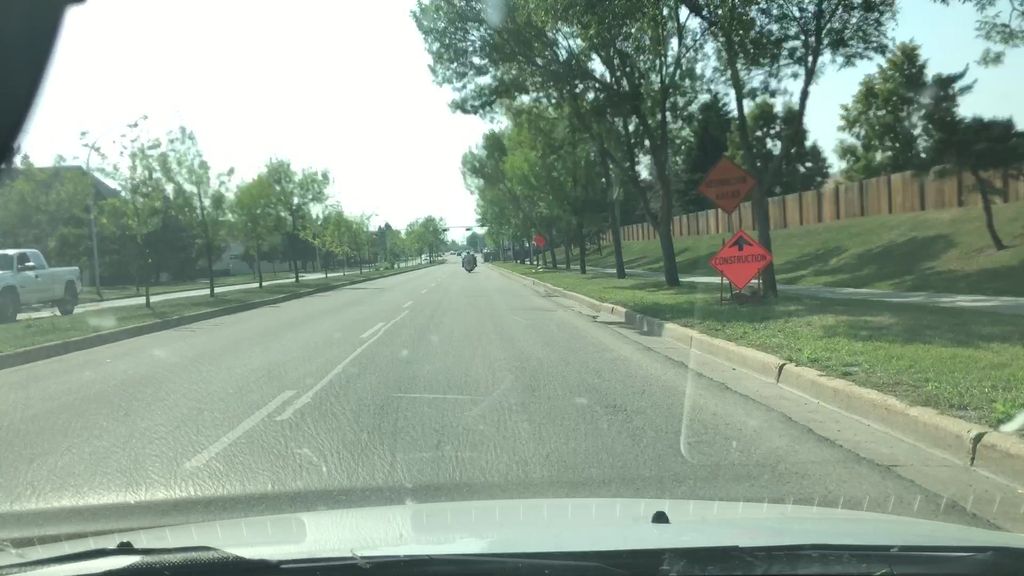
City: edmonton